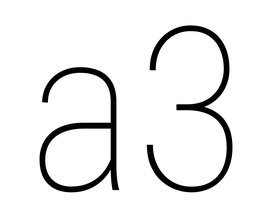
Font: Roboto_Condensed_Thin